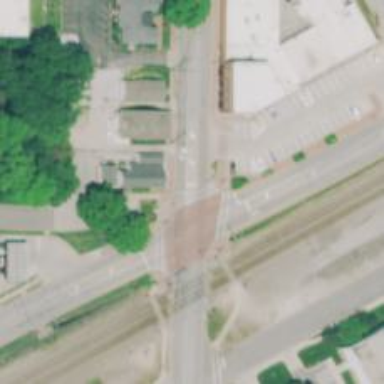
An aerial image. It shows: Pedestrian crossing with zebra markings on footway.